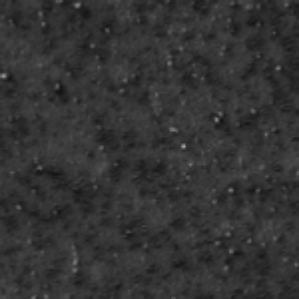
Label: frost